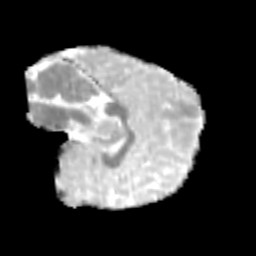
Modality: MD
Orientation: sagittal
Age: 11
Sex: male
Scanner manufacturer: siemens
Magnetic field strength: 3 T
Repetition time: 3.8 s
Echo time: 0.07 s